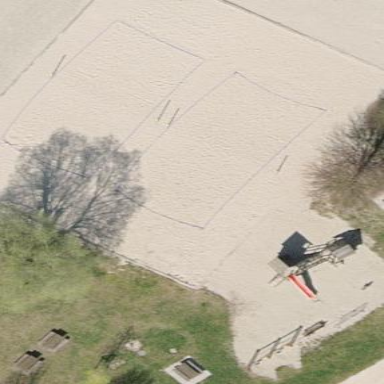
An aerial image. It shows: Sandy pitch for beach volleyball.